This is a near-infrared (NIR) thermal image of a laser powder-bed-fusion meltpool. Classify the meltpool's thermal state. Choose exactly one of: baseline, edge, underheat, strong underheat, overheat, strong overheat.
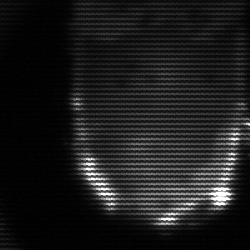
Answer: baseline